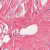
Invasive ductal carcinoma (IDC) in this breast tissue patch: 0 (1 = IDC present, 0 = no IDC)